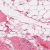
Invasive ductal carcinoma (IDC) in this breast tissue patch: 0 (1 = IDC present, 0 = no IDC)